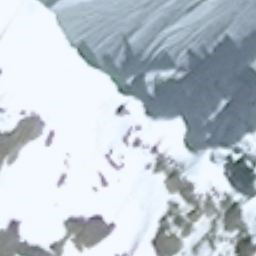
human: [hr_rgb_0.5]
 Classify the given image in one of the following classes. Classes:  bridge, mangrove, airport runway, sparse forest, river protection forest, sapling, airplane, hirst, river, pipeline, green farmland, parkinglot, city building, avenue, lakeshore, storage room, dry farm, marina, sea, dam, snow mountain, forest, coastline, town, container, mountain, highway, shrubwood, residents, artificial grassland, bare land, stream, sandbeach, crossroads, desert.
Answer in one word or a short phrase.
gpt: snow mountain